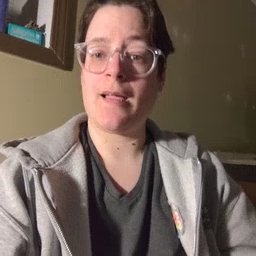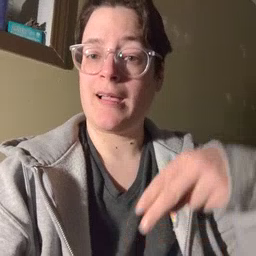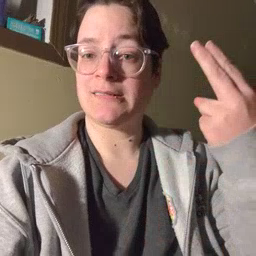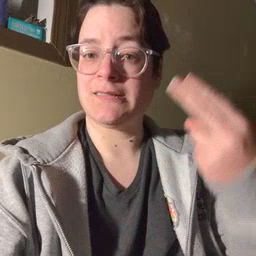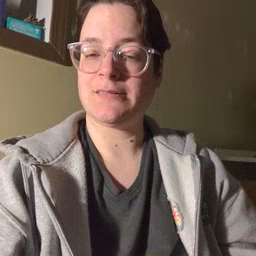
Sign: high